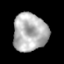
Tissue: prostate
Cell type: Fibroblasts
Senescence score: 0.7152
Nuclear area (px): 1258
Mean DAPI intensity: 180.255